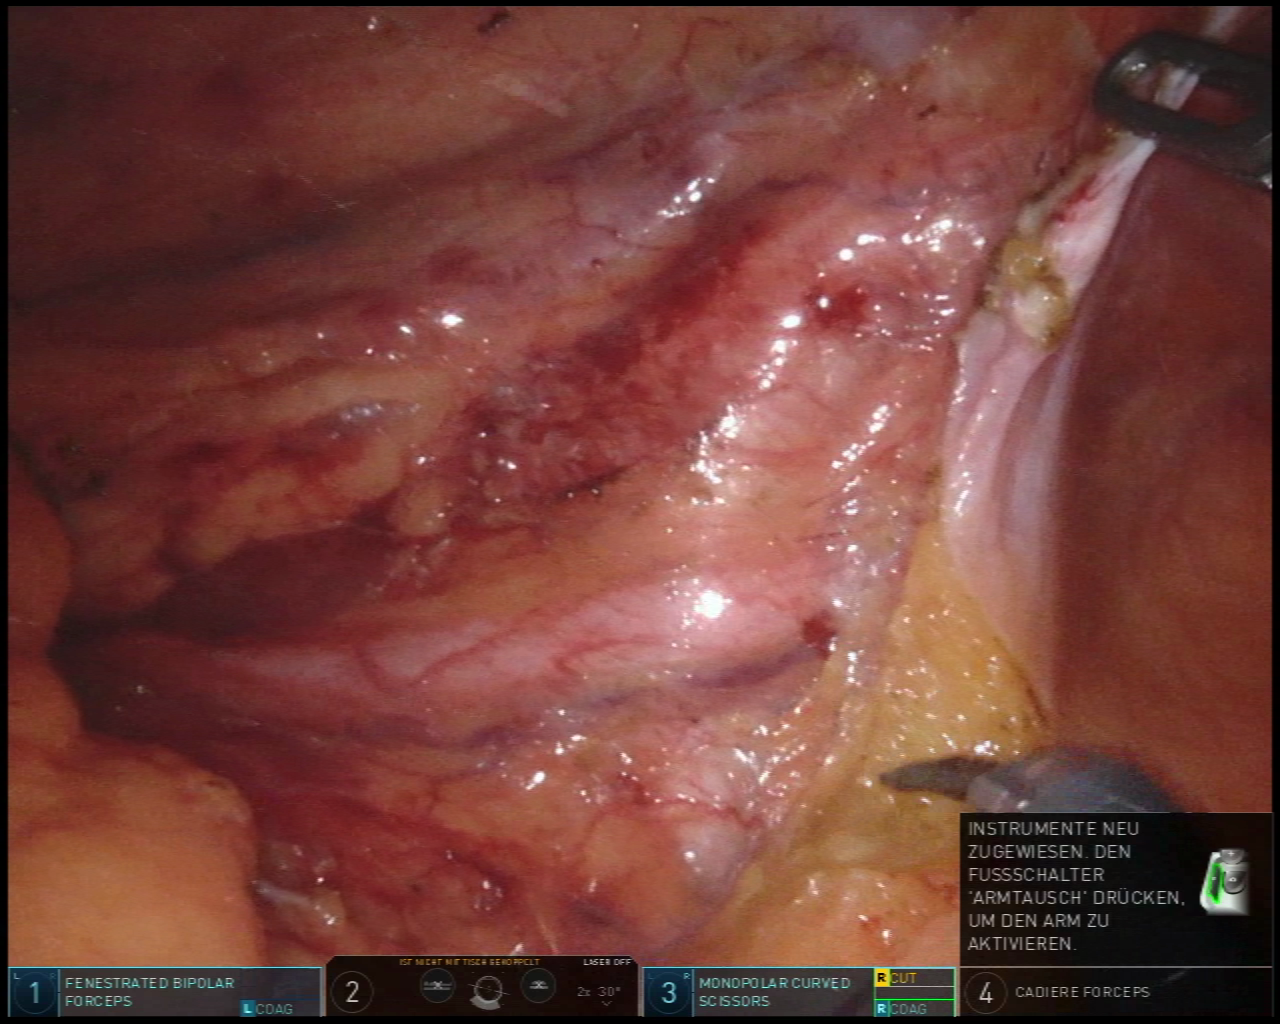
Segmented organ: ureter
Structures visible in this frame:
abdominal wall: yes
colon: no
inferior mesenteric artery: no
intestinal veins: no
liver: no
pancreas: no
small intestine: no
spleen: no
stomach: no
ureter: yes
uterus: no
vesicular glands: no